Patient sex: M
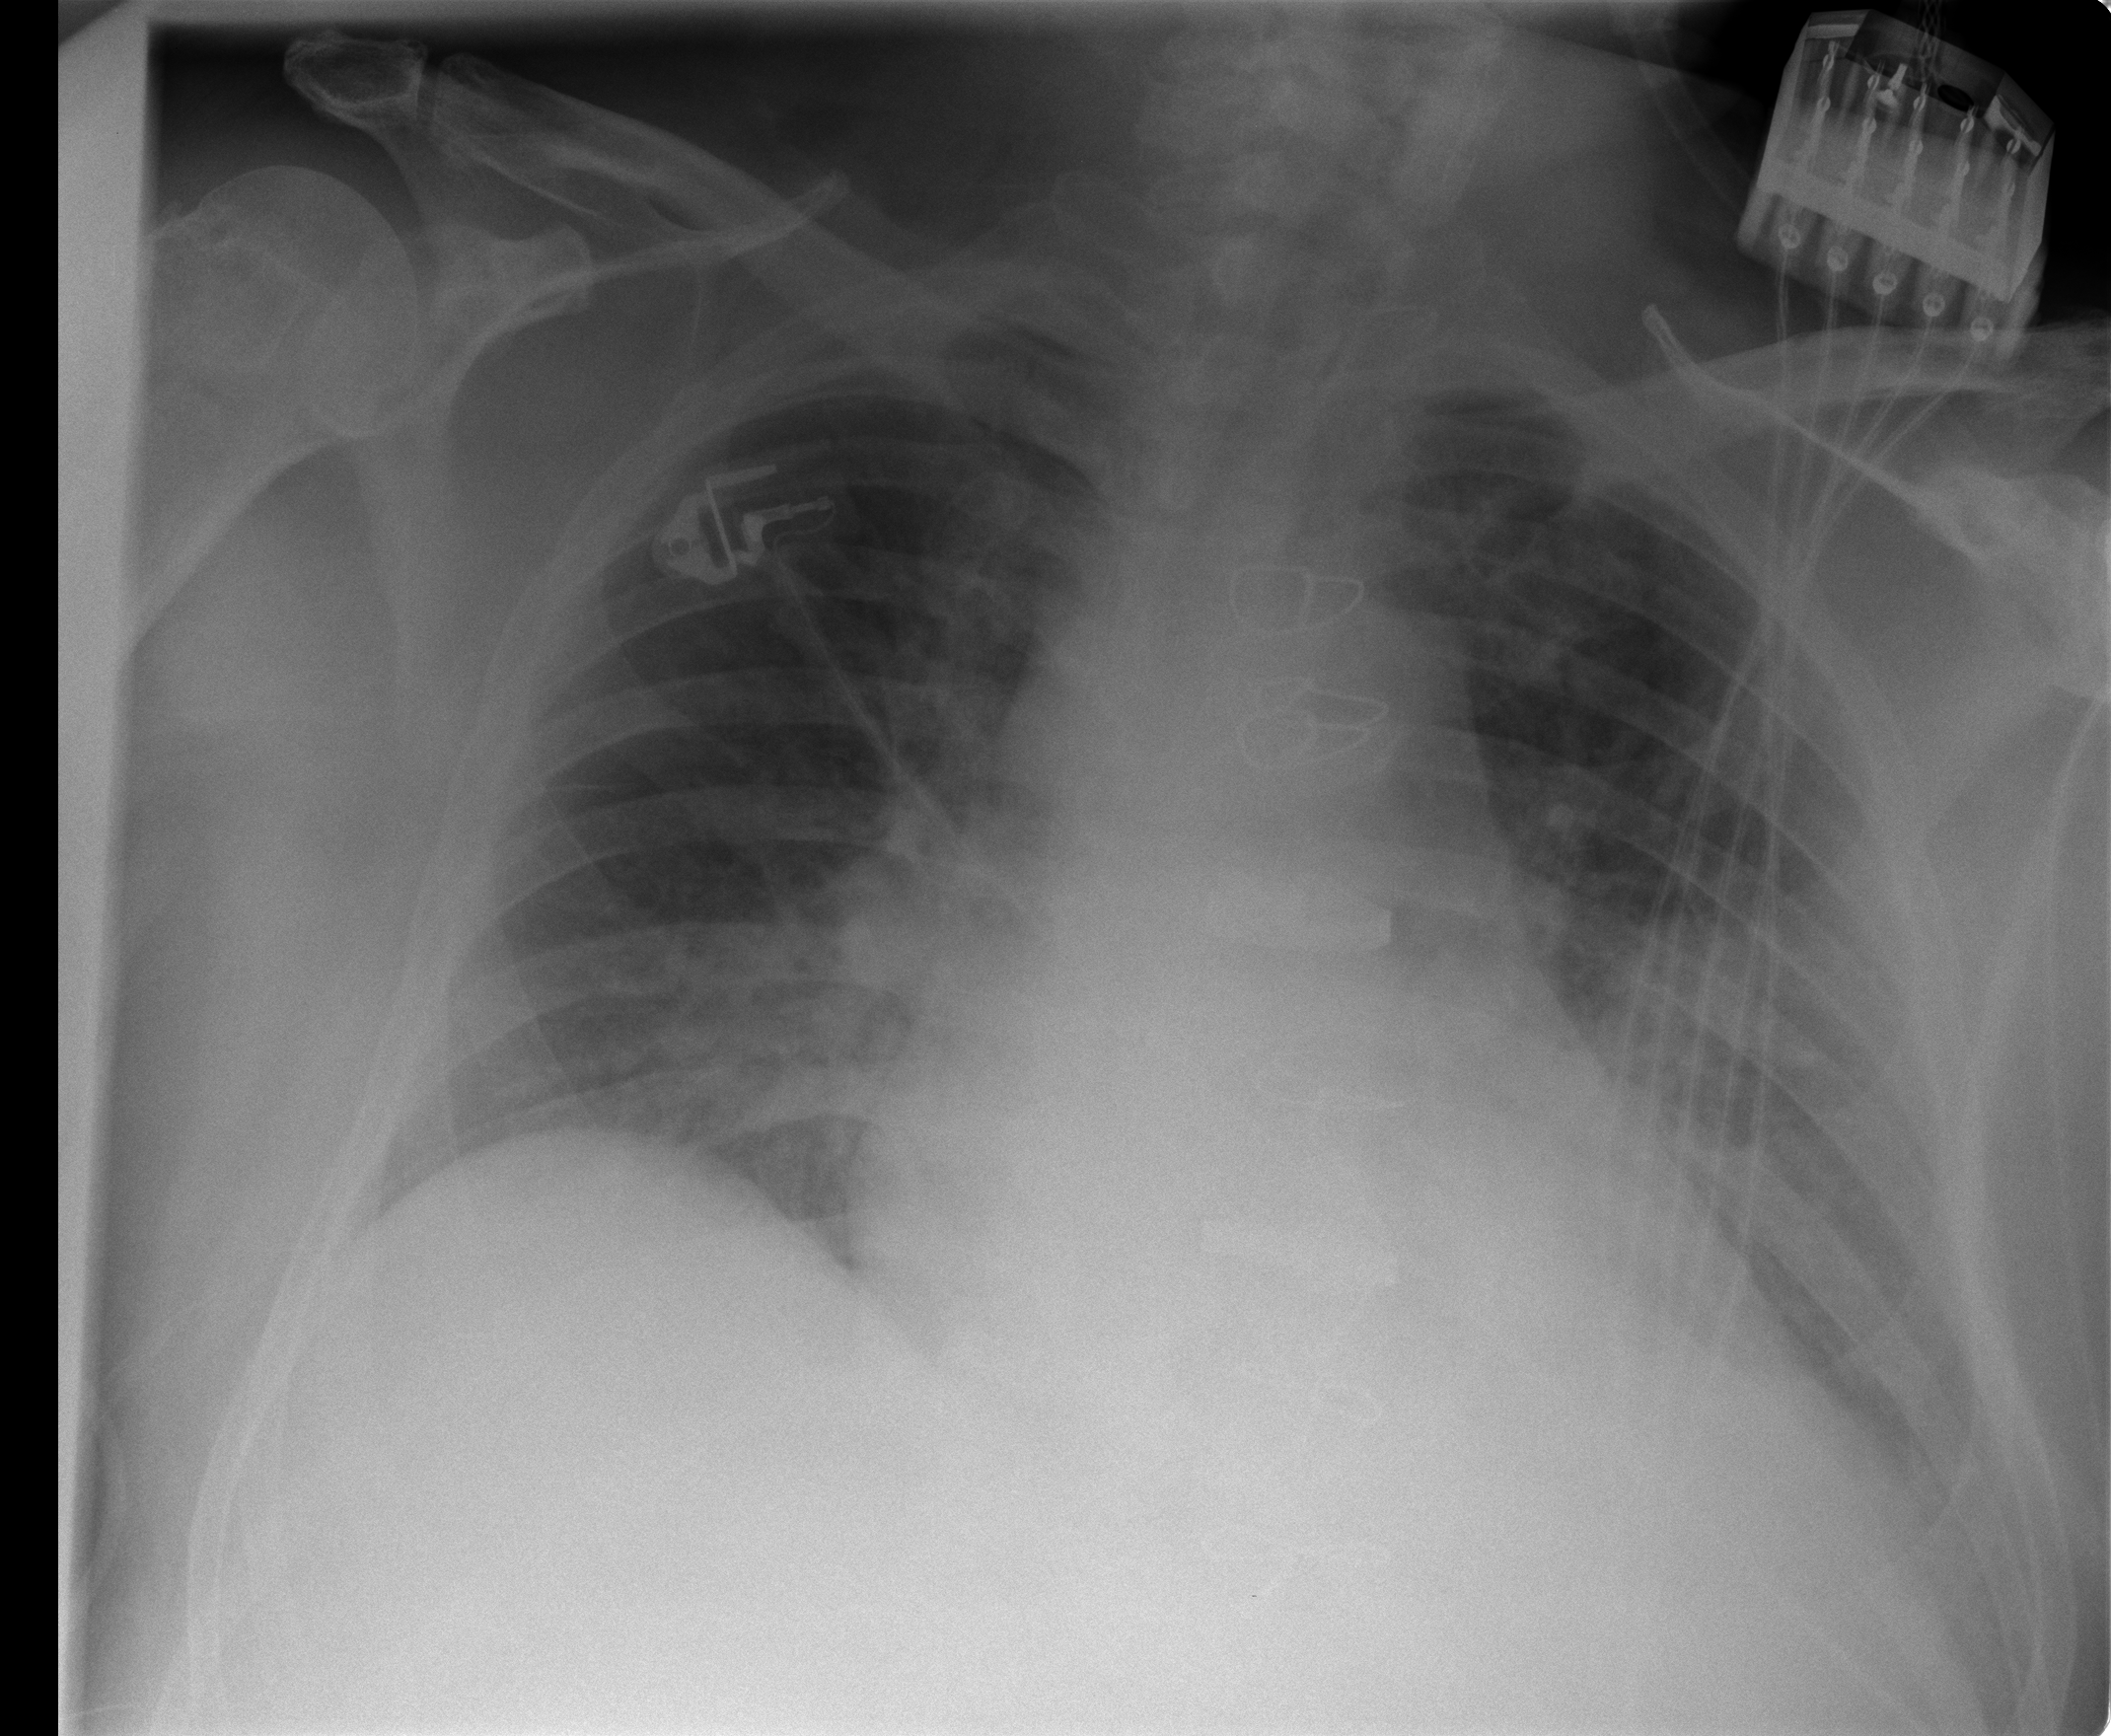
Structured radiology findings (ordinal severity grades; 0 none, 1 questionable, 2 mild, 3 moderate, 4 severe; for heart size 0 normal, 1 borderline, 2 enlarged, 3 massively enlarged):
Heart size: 2
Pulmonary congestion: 2
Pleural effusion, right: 0
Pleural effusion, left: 2
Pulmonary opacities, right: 1
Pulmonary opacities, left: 1
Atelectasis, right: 2
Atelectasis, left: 2